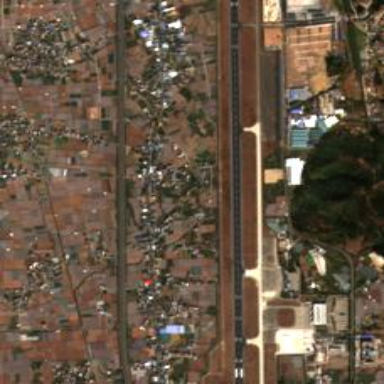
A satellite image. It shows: Public aerodrome or airport.